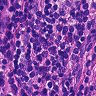
Metastatic tissue present: yes